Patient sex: M
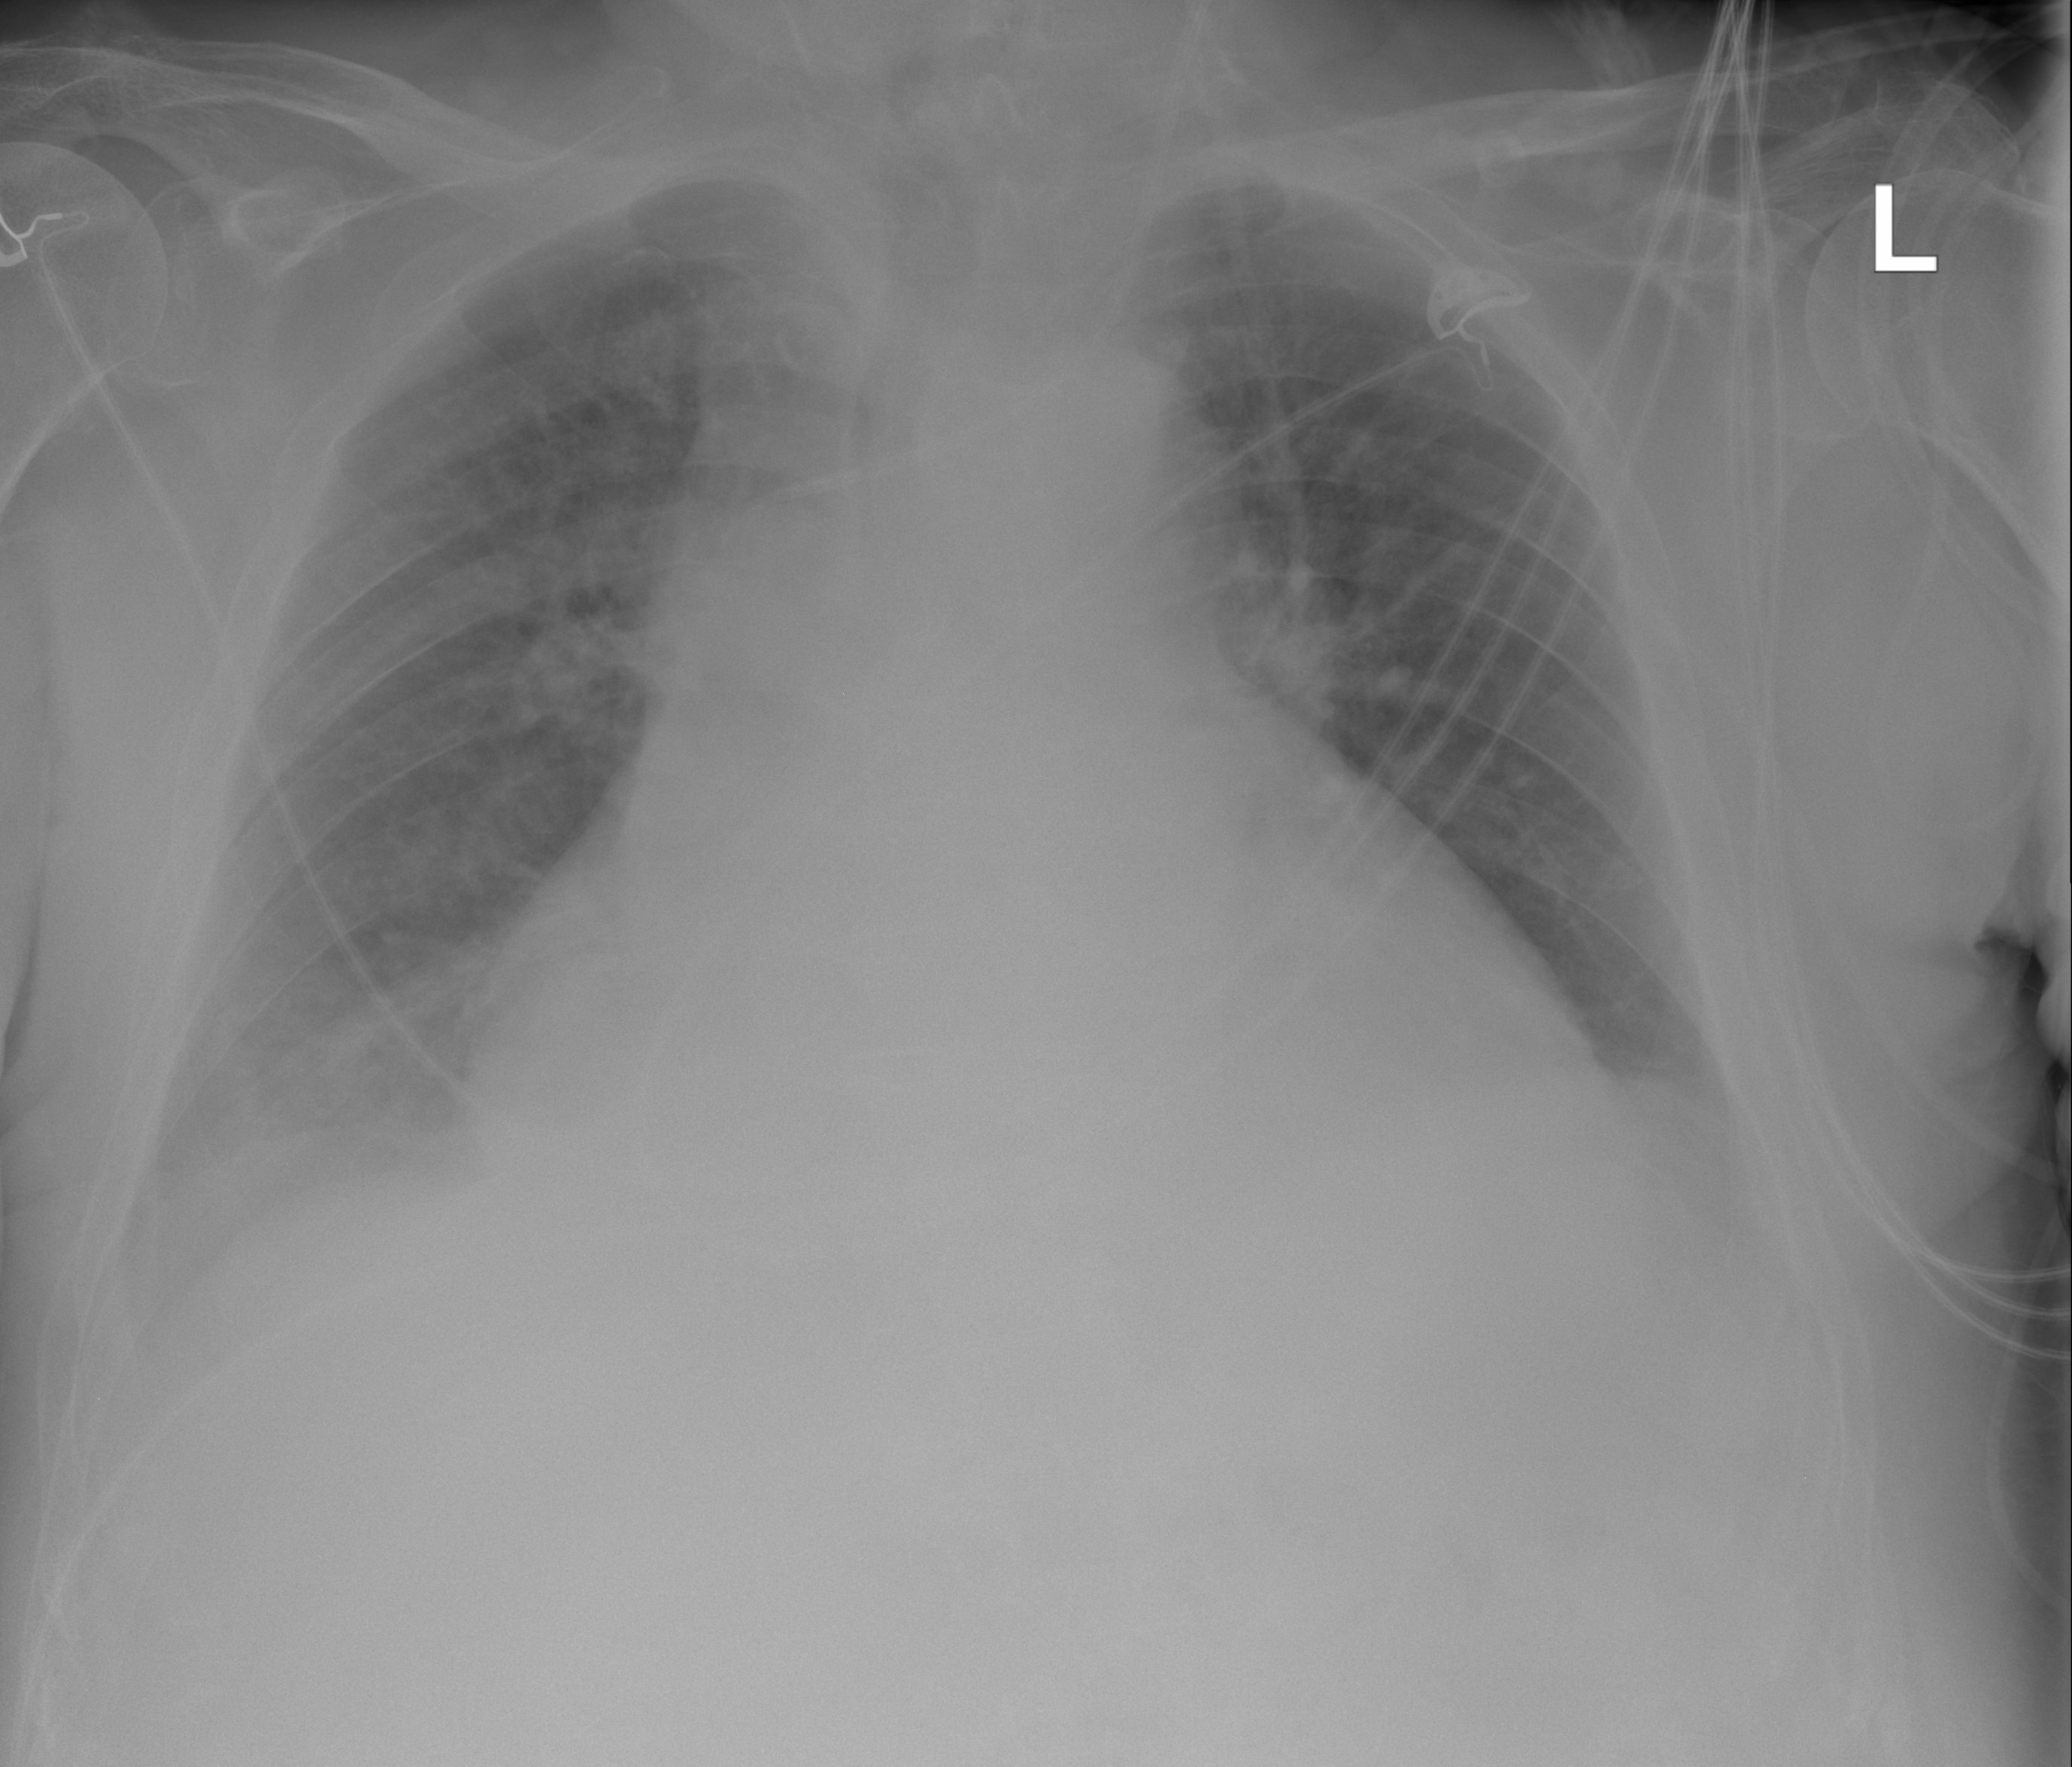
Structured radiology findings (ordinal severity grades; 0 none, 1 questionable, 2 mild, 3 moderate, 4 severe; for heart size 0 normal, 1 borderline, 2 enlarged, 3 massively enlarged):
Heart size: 3
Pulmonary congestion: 2
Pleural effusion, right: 1
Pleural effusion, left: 0
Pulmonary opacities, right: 0
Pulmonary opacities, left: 0
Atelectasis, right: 2
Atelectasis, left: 0